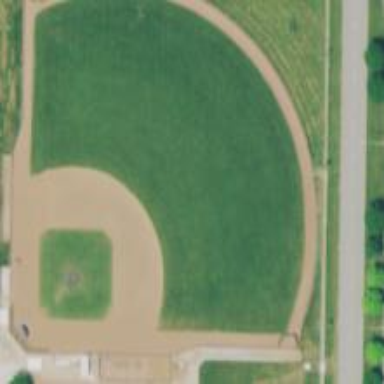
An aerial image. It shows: Baseball pitch for leisure land activities.